Question: It seems impossible to get the UILabel to adhere to the constraints in the way that I want it to . The leading and trailing space constraints seem in effect but the label is just truncating the lines instead of expanding to new lines.

I do have the 'numberOfLines' of the 'UILabel' set to 0. I have also tried the suggestion listed here: <URL> and it didn't seem to work reliably. The last thing I tried was setting the 'setContentCompressionResistancePriority' property to 'Fitted' and 'Low' but it doesn't work for everything in the 'UITableView' at the same time. In fact, depending on if the tableview gets refreshed, it looks like all the wrapping can get undone.
The only thing that I tried that seemed to work well was to set the 'preferredMaxLayoutWidth' of the UILabel to a constant. I was just hoping to use it as a last resort to avoid calculating how wide the label should be at runtime. Surely, there's an out of the box way to get what I want.
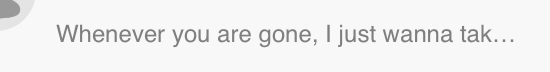
Answer: The key to getting it to work correctly was to ask the view to reset the layout after the constraints had been applied and all the text had been set. I merely added these lines to my custom 'UITableViewCell' after I had set the data that it needed:
'''
//set data
//set constraints
...
contentView.setNeedsLayout()
contentView.layoutIfNeeded()
}
'''
I realized this was the solution because the view kept reporting their initial frame sizes instead of sizes after being affected by their constraints. For some reason, all the other views looked correct but not the 'UILabels'.
I found the solution in the answer posted here: <URL>